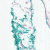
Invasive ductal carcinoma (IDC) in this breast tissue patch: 0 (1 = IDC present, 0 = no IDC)